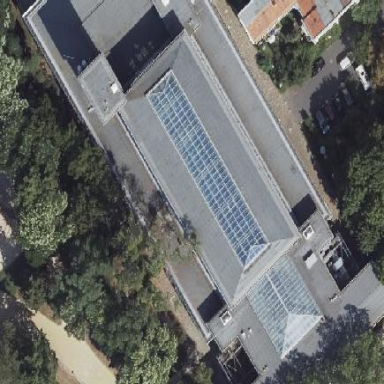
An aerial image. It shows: Building with hipped roof made of glass.